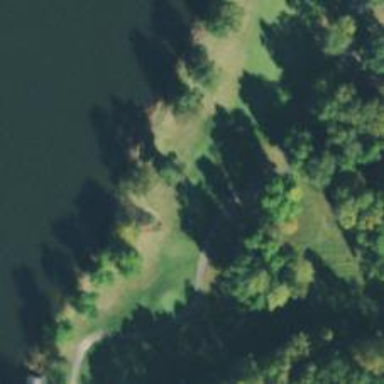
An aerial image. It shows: Golf tee.